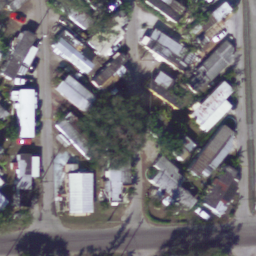
Label: residential